Question: I'm using the mysql <URL>.
'''
+----+------------------+
| id | apples | peaches |
+----+------------------+
| 1 | 8 | 4 |
| 2 | 2 | 6 |
| 3 | 3 | 9 |
| 4 | 7 | 2 |
| 5 | 4 | 4 |
+----+------------------+
'''
Using '$result = "SELECT GREATEST(apples, peaches) FROM table";' and 'echo $result', I get:
'''
8
6
9
7
'''
Next to each value, I want to echo the corresponding fruit name and a fruit icon. How can I achieve the image below via the MYSQL query?

Also, notice that equal values aren't displayed by the 'GREATEST()' function. Is there a way to display the equal value as well?
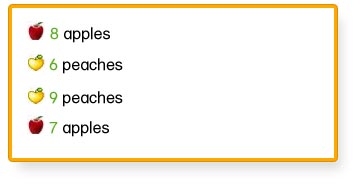
Answer: '''
SELECT
IF(apples >= peaches, apples, peaches) AS quantity,
IF(apples >= peaches, 'apples', 'peaches') AS fruit
FROM ...
'''
or, if you don't want apples to be the default on equal and want to know when both fruits are equally represented:
'''
SELECT
IF(apples >= peaches, apples, peaches) AS quantity,
CASE WHEN apples > peaches THEN 'apples' WHEN peaches > apples THEN 'apples' ELSE 'both' END AS fruit
FROM ...
'''